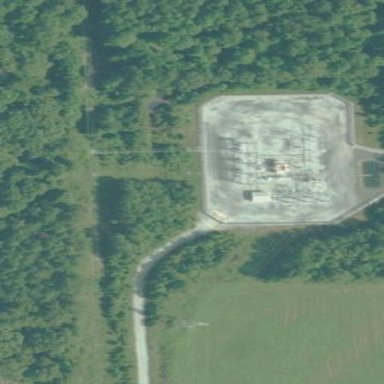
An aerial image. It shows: Distribution power substation secured by fence.